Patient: sex M, age 69
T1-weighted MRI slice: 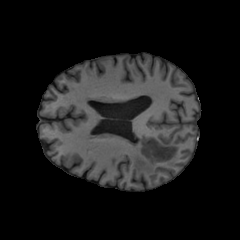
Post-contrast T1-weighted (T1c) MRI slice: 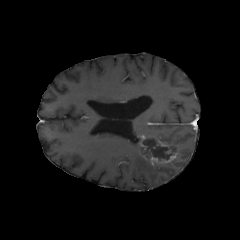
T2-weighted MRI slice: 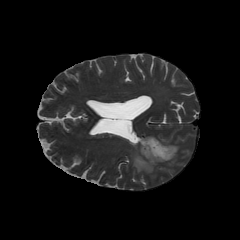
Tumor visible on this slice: yes
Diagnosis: Glioblastoma, IDH-wildtype
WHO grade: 4